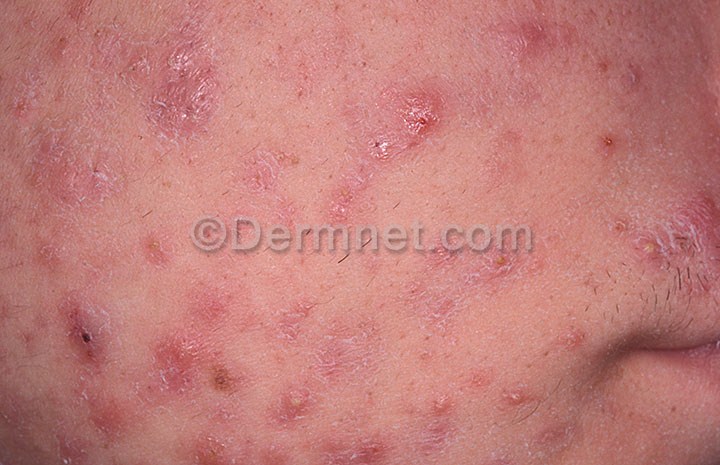
Disease: Acne and Rosacea Photos